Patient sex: F
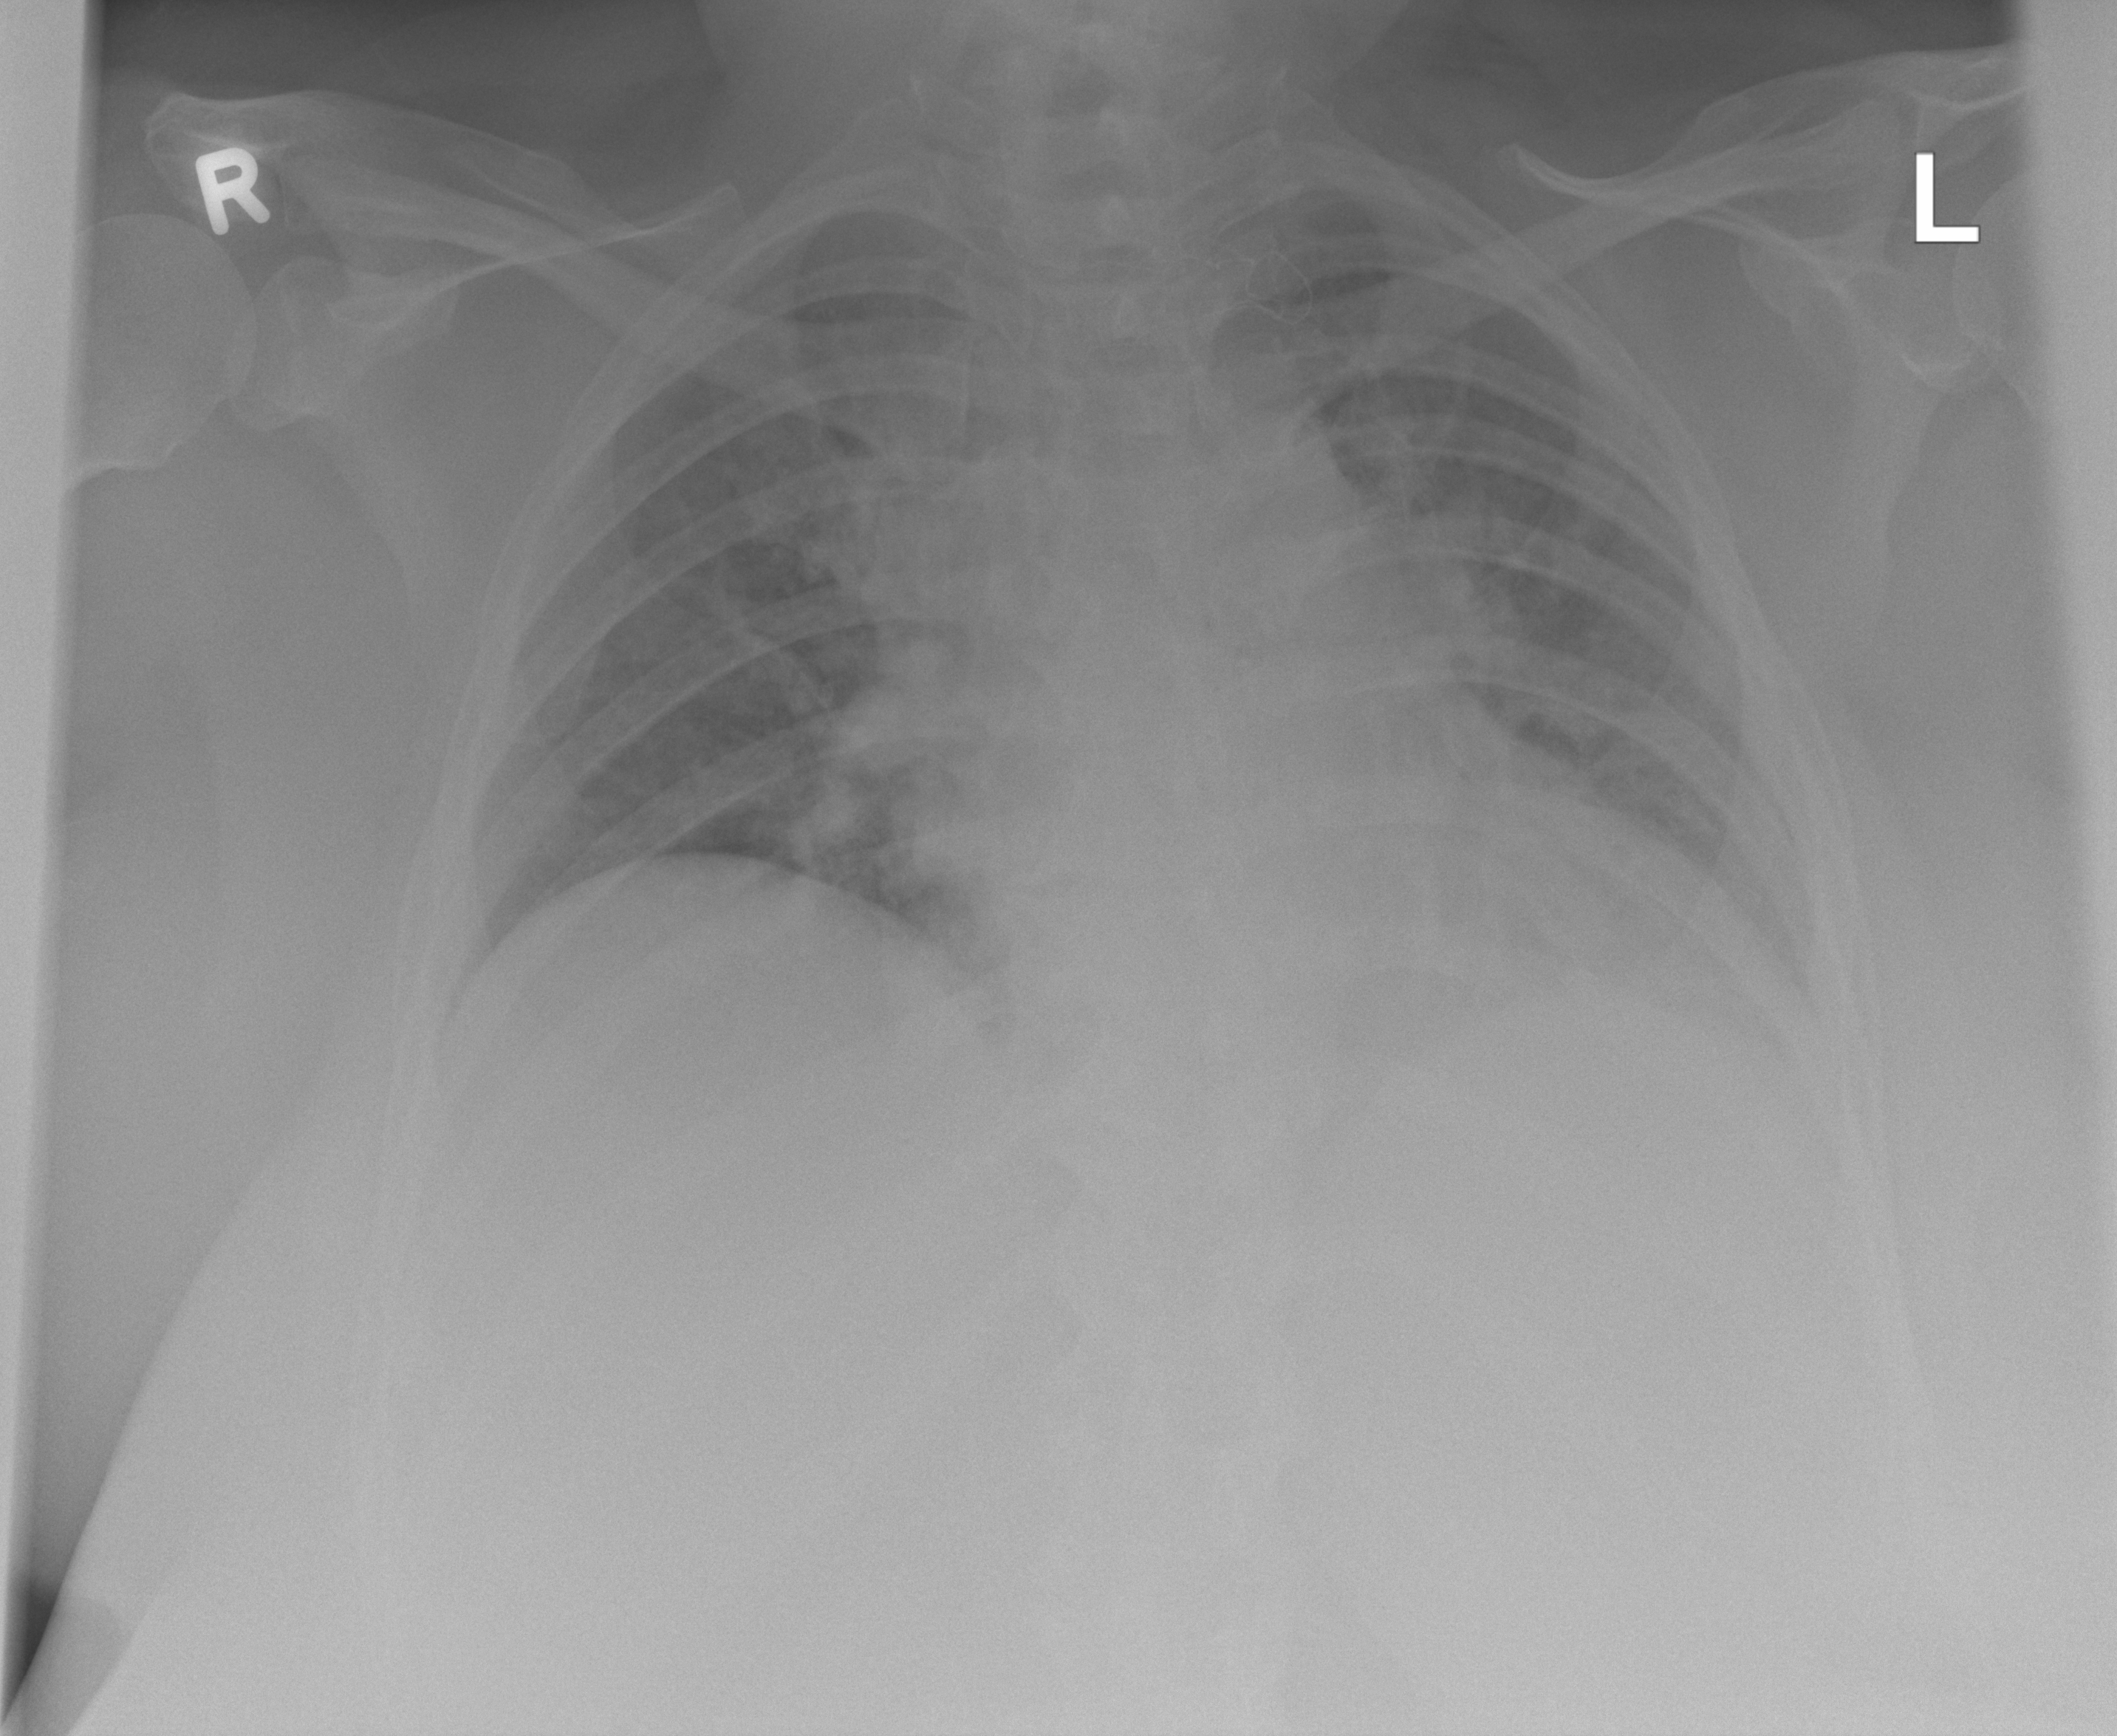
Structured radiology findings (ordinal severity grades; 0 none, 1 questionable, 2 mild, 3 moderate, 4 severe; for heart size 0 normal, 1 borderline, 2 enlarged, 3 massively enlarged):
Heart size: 2
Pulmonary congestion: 2
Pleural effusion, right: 0
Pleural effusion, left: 2
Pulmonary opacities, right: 0
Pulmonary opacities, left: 0
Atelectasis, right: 2
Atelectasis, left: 2